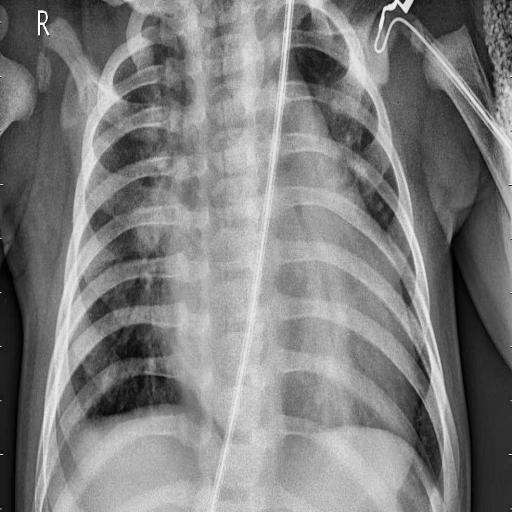
Finding: PNEUMONIA